Field crop: maize
Growth stage: 2
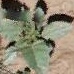
Species: datura